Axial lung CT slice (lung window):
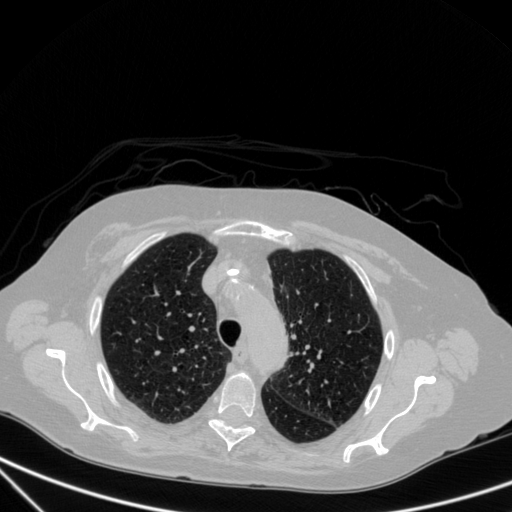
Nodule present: no